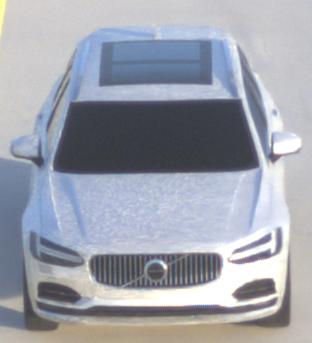
Make: Volvo
Model: V90
Detailed model: -
Model produced from: 2016
Model produced until: 2020
Doors: 5
Color: white
Road condition: dry road
Daytime: sunrise or sunset
Contrast: low contrast